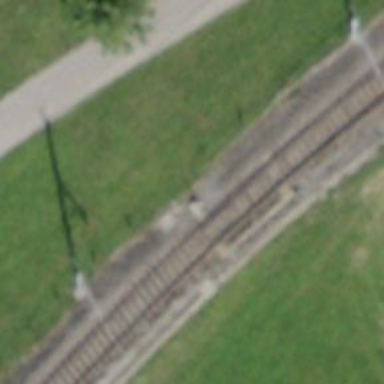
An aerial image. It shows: Railway switch.